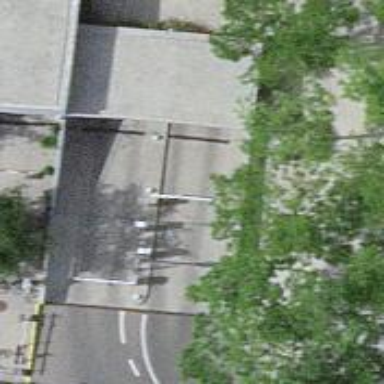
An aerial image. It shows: Parking entrance.